Question: I haven't found an answer for this in Swift.
I have a UISlider that changes the value of a brush size for a drawing app I'm making. I want the size of the thumb image to update depending on the value of the slider's thumb position.
Here's a screenshot of the slider for some context:

I set the initial image of the thumb in viewDidLoad()
'''
self.brushSizeSlider.setThumbImage(UIImage(named: "black"), forState: UIControlState.Normal)
'''
and have an IBAction for the slider as follows:
'''
@IBAction func brushSizeSliderChanged(sender: UISlider) {
if sender == brushSizeSlider {
self.brushWidth = CGFloat(sender.value)
println("the size of the brush is: \(self.brushWidth)")
}
}
'''
What should I add to 'brushSizeSliderChanged' to change the size of it's thumb image depending on the value of brushSizeSliders thumb position / value?
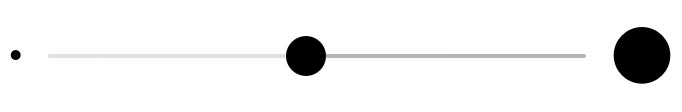
Answer: '''
var ratio : CGFloat = CGFloat ( sender.value + 0.5)
var thumbImage : UIImage = UIImage(named: "yourImage")!
var size = CGSizeMake( thumbImage.size.width * ratio, thumbImage.size.height * ratio )
self.setThumbImage( self.imageWithImage(thumbImage, scaledToSize: size), forState: UIControlState.Normal )
'''
Add this code to your action method